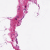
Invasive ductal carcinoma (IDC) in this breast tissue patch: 0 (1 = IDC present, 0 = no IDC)